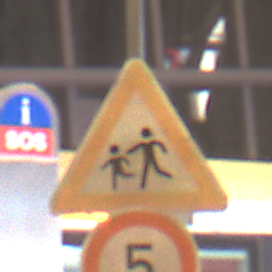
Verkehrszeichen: KinderRechts
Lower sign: Geschwindigkeit5
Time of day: NotSpecified
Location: Indoor (Urban)
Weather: NotSpecified
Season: NotSpecified
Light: Artificial